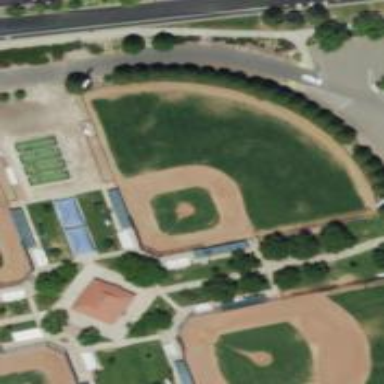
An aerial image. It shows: Baseball pitch for leisure land activities.